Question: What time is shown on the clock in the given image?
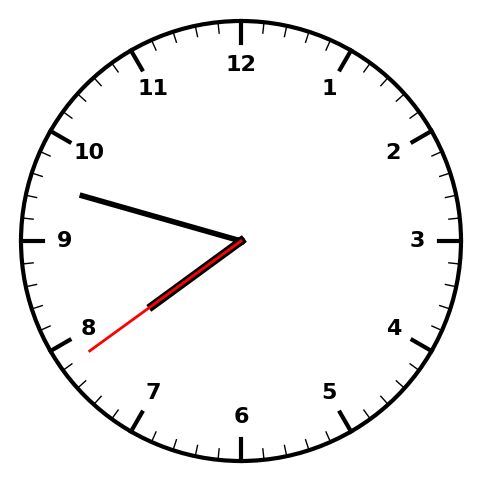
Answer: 07:47:39